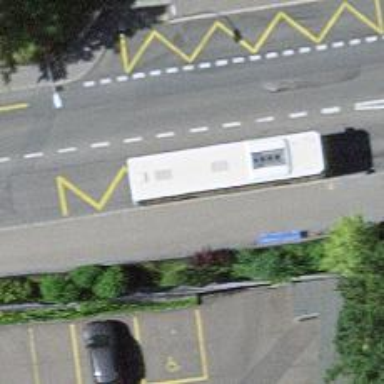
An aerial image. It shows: Public transport stop position.